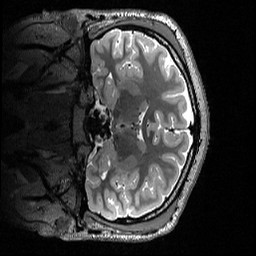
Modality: T2w
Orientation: coronal
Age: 21
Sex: male
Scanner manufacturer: siemens
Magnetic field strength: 3 T
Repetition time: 3.2 s
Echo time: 0.566 s